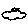
Label: cloud